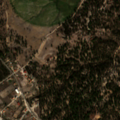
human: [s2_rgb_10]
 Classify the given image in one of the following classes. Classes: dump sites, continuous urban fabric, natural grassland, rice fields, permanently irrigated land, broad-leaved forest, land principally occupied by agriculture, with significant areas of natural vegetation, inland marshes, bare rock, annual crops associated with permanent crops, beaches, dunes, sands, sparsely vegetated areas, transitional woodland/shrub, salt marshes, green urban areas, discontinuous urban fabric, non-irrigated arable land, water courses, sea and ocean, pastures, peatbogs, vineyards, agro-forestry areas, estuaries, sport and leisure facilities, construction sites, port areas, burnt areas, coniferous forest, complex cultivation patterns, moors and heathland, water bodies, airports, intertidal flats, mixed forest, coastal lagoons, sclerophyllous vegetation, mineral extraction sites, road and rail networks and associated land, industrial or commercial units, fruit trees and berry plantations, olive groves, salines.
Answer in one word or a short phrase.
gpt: pastures, complex cultivation patterns, agro-forestry areas, mixed forest